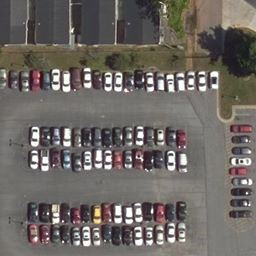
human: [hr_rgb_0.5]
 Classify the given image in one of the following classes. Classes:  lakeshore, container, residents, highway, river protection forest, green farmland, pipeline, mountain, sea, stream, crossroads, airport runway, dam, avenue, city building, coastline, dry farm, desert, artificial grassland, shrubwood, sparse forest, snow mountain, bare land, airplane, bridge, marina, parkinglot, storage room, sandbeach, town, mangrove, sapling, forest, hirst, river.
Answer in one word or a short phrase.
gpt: parkinglot